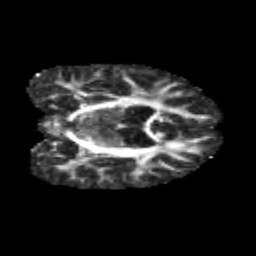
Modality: FA
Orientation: coronal
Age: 9
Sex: female
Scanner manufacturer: siemens
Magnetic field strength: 3 T
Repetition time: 3.8 s
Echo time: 0.07 s